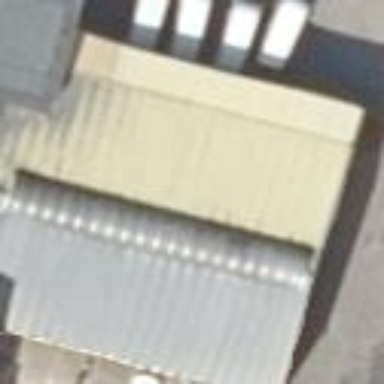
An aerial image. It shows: Industrial building.